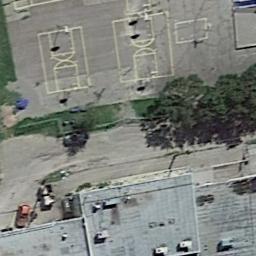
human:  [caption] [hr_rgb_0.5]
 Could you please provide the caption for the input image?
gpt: The basketball courts on the playground are one street from the buildings .

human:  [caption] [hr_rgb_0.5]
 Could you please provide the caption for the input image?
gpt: Two basketball courts next to a parking lot and some trees beside .

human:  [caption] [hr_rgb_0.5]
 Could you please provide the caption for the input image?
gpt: The vacant lot has two small basketball courts .

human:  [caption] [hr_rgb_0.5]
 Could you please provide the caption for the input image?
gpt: There are two basketball courts on the open place next to some trees .

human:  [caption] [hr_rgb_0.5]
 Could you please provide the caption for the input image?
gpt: Many trees are near two basketball courts .